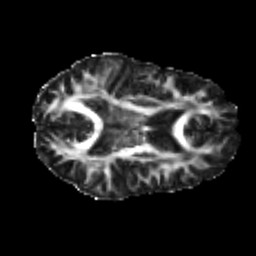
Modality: FA
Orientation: axial
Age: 19
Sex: female
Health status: healthy
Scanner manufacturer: philips
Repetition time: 7.476 s
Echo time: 0.08753 s